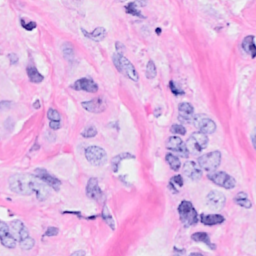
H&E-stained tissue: Breast